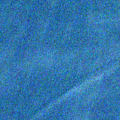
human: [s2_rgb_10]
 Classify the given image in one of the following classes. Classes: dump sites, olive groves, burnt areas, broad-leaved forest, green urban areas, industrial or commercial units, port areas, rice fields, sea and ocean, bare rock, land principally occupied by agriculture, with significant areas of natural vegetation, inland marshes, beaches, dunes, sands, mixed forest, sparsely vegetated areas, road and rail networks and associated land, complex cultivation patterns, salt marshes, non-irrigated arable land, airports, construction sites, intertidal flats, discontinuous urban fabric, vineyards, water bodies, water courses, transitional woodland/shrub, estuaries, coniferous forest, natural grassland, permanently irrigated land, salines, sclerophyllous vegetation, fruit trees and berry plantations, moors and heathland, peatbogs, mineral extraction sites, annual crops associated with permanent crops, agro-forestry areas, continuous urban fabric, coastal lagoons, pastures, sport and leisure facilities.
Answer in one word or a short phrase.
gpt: sea and ocean